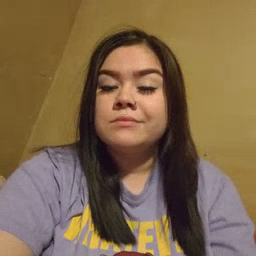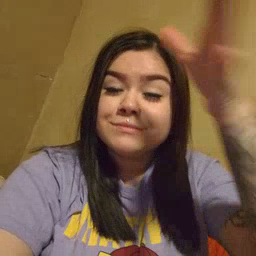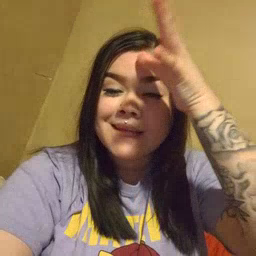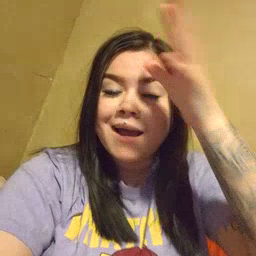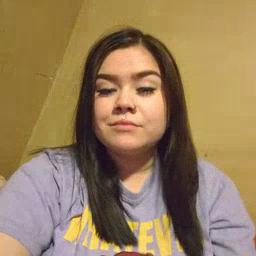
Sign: dad